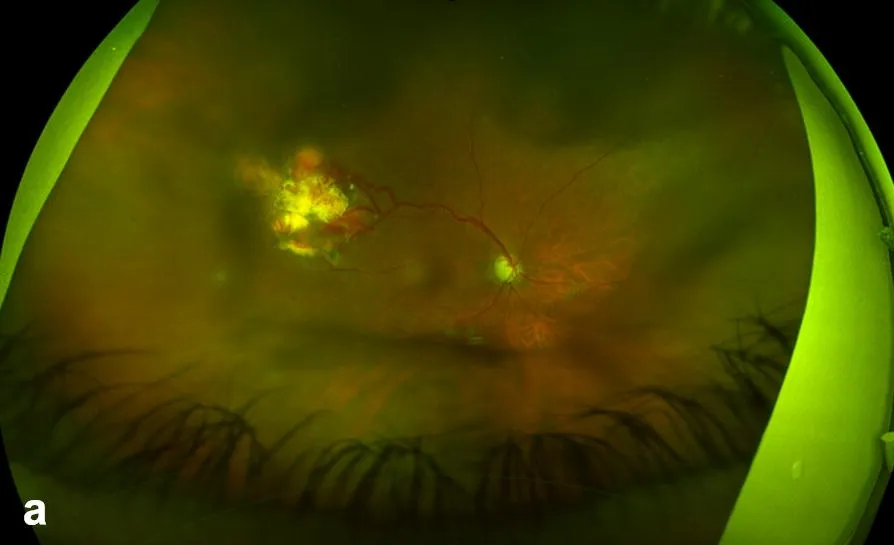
A; Widefield Optos imaging of the right eye of a patient with von Hippel-Lindau disease demonstrates a retinal hemangioblastoma in the superotemporal quadrant with associated dilated feeding and draining vessels.
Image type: ophthalmic_imaging (fundus_photograph)